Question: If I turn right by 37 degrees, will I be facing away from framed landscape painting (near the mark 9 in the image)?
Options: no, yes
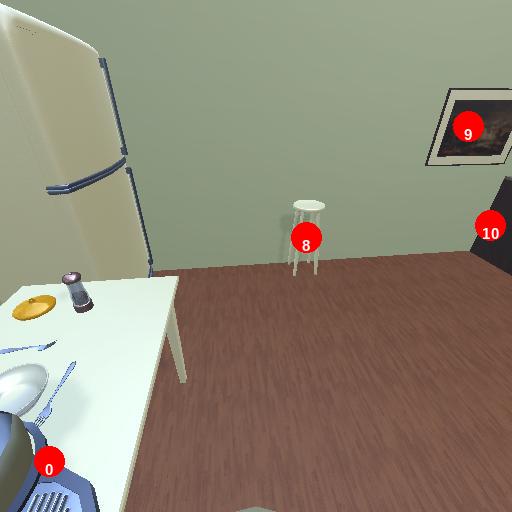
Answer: no